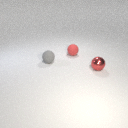
small red metal sphere in front of small red rubber sphere